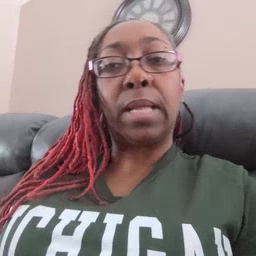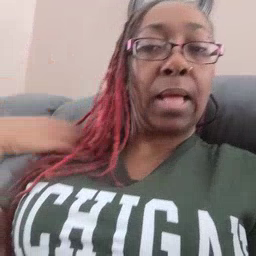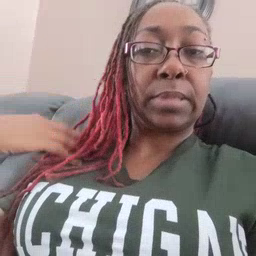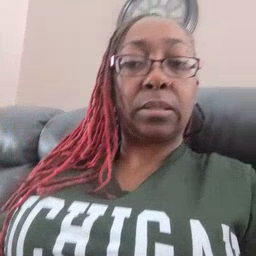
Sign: outside